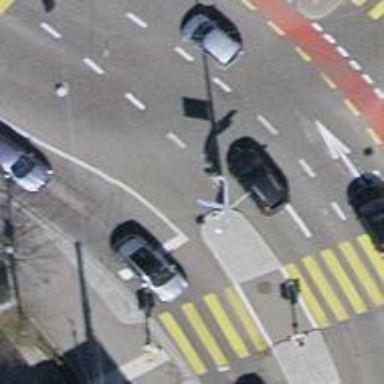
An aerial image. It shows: Road with traffic signals.